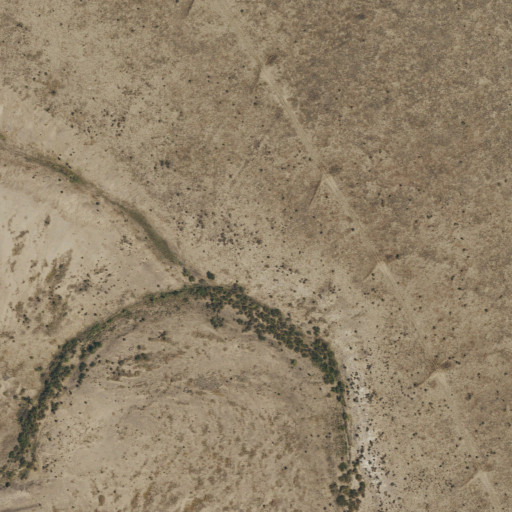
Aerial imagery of valley in Texas named Long Draw containing shrub and grassland